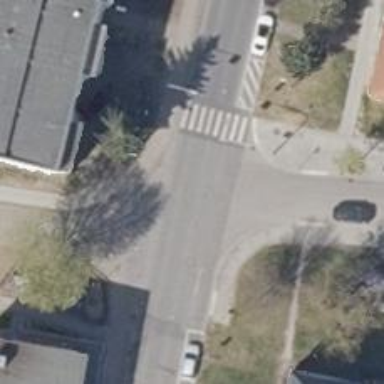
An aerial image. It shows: Paved residential road with parallel parking lanes on both sides and sidewalks on both sides.